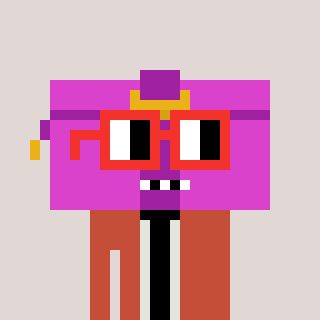
a pixel art character with square red glasses, a clutch-shaped head and a rust-colored body on a warm background